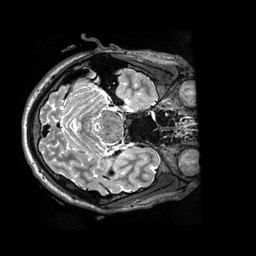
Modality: T2w
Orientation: axial
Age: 21
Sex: male
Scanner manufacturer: siemens
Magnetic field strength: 3 T
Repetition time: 3.2 s
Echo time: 0.564 s